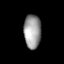
Tissue: lung
Cell type: Epithelial cells
Senescence score: 0.198
Nuclear area (px): 568
Mean DAPI intensity: 155.106